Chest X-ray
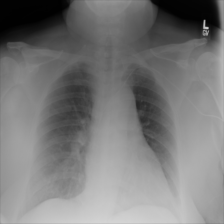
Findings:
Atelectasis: negative
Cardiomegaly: negative
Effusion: negative
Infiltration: positive
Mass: negative
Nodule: negative
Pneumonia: negative
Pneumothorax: negative
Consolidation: negative
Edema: negative
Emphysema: negative
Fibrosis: negative
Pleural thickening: negative
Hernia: negative